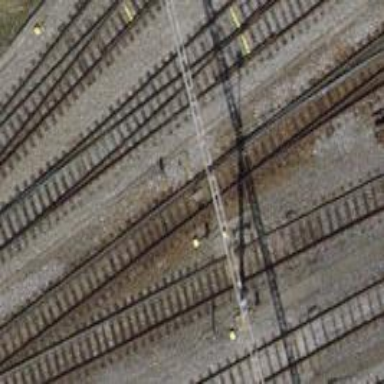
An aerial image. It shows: Rail yard with electrified rails and single track.